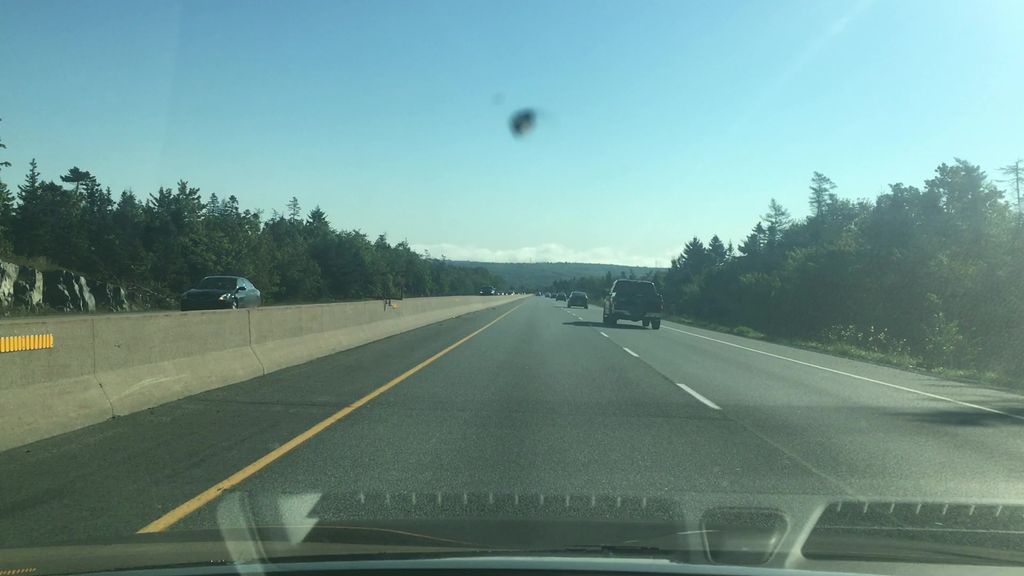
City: halifax